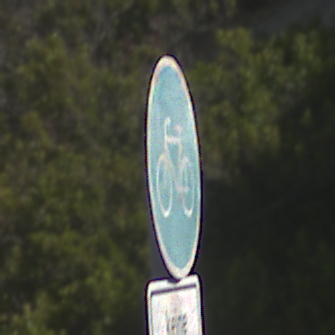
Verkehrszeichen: Radweg
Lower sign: HinweisDurchVerbaleAngabe4
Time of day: MorningAfternoon
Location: Outdoor (Nature)
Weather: Clear
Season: NotSpecified
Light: Natural